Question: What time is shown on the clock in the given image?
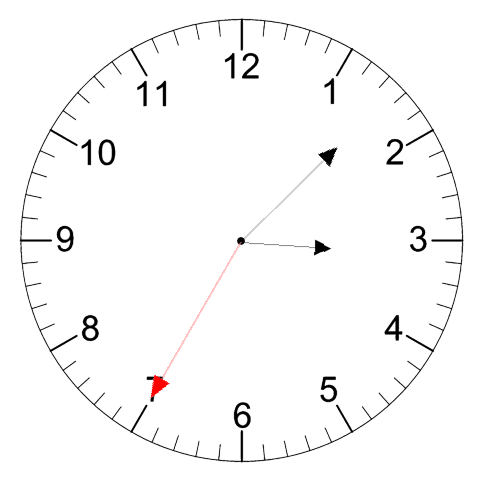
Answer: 03:07:35